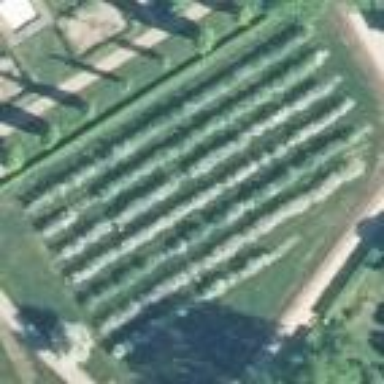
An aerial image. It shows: Orchard.